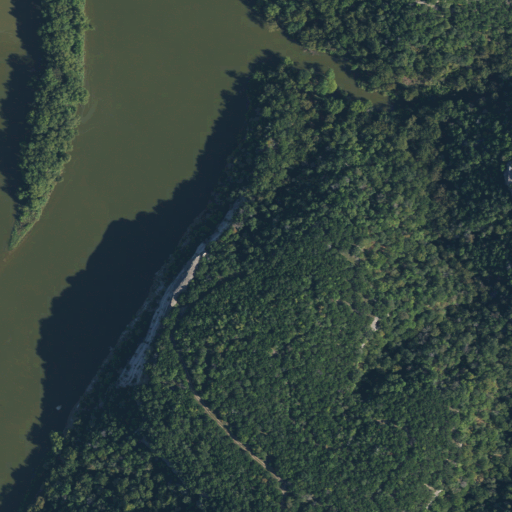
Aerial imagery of cliff(s) in Texas named Broke Rock containing evergreen forest, open water, woody wetlands, deciduous forest, herbaceous wetlands, and grassland